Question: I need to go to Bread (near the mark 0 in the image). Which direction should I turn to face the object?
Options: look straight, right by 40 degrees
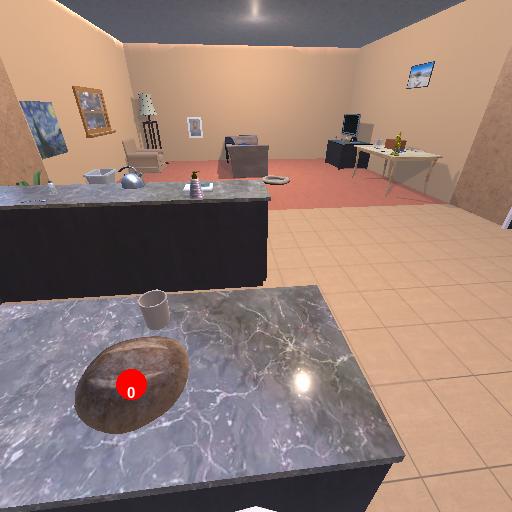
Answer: look straight